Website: bh-photo
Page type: payment
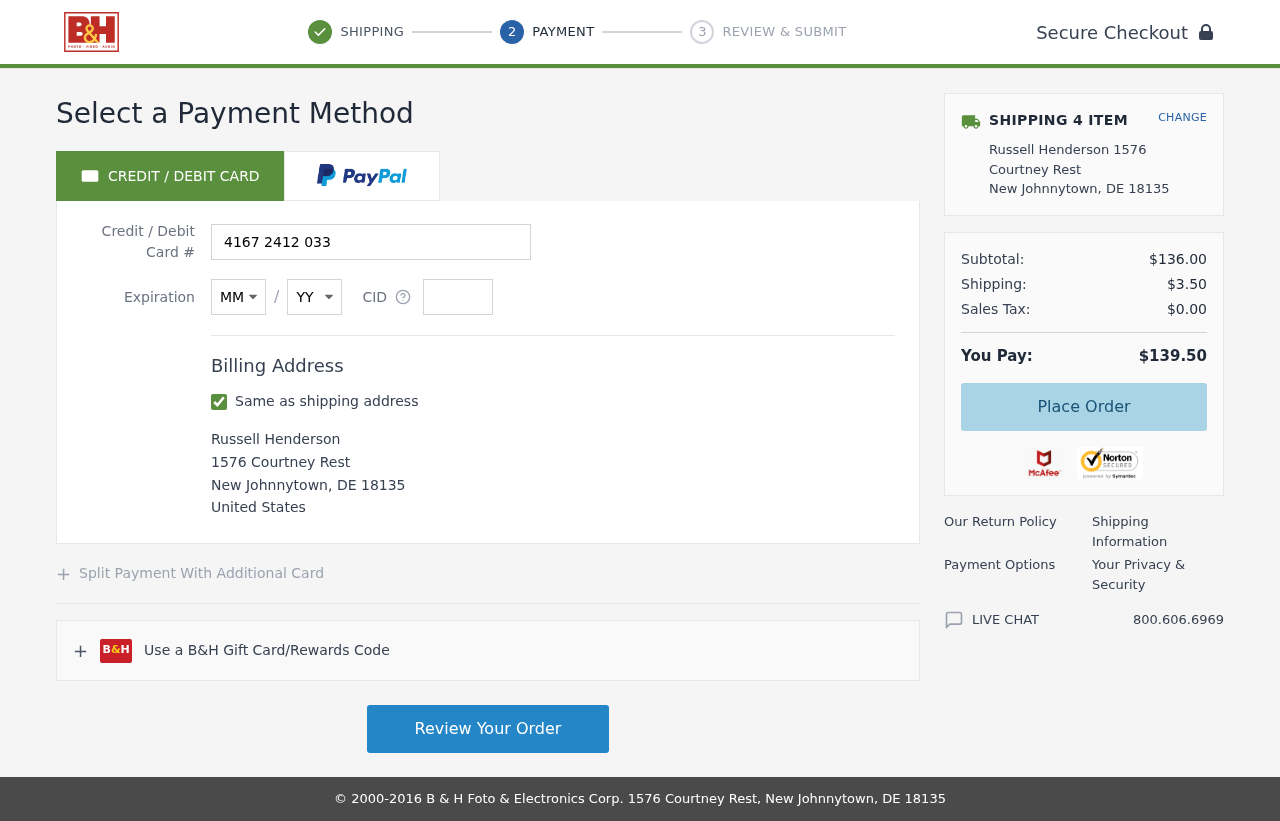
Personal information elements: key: PII_CARD_CVV
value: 067
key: PII_CARD_EXPIRY_MONTH
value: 12
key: PII_CARD_EXPIRY_YEAR
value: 29
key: PII_CARD_NUMBER
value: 4167 2412 0332 9561
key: PII_CITY
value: New Johnnytown
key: PII_COUNTRY
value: United States
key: PII_FULLNAME
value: Russell Henderson
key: PII_POSTCODE
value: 18135
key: PII_STATE_ABBR
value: DE
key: PII_STREET
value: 1576 Courtney Rest
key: PII_FULLNAME2
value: Russell Henderson
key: PII_CITY2
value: New Johnnytown
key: PII_STATE_ABBR2
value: DE
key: PII_POSTCODE_FULL
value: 18135
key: PII_POSTCODE_NUMERIC
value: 18135
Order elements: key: ORDER_NUM_ITEMS
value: SHIPPING 4 ITEM
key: ORDER_SUBTOTAL
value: $136.00
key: ORDER_SHIPPING_COST
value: $3.50
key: ORDER_TAX
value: $0.00
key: ORDER_TOTAL
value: $139.50